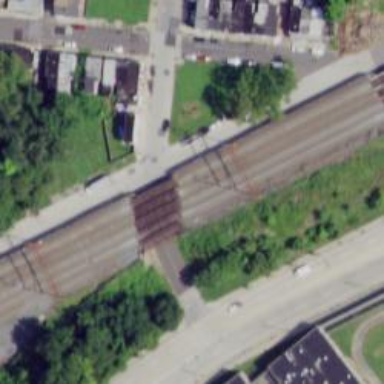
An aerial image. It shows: Railway track with contact line for electrification.